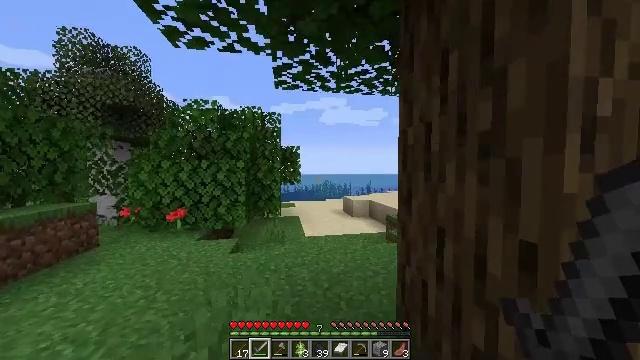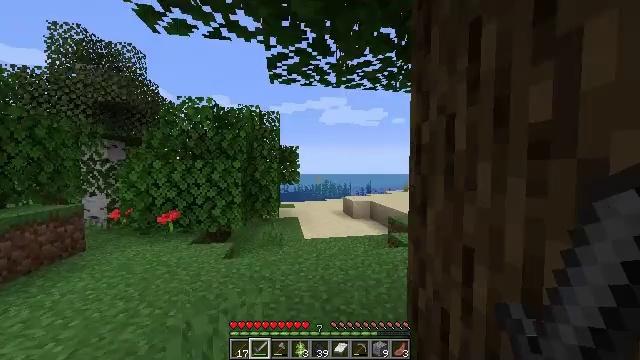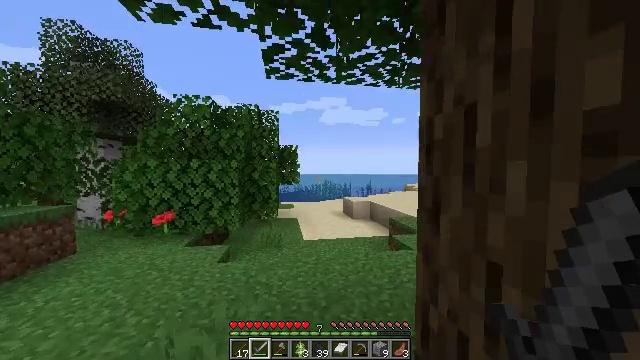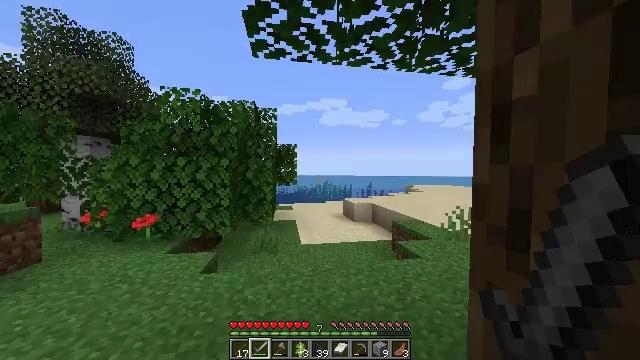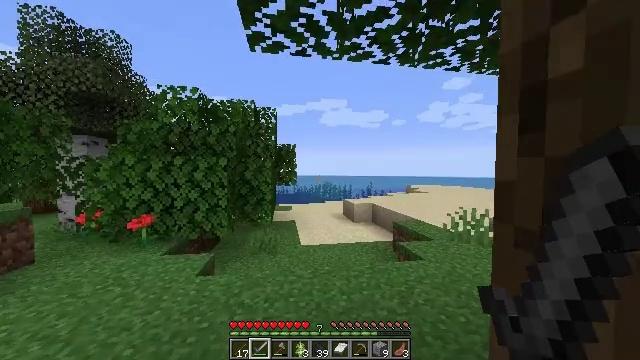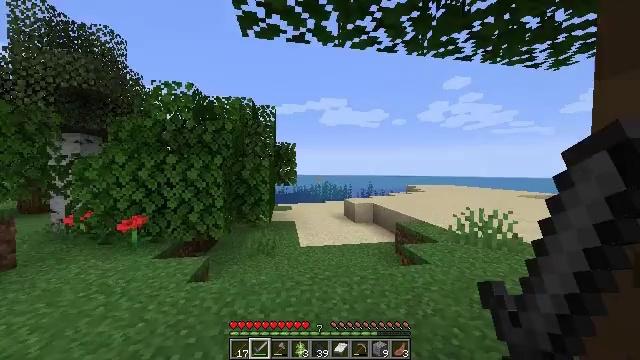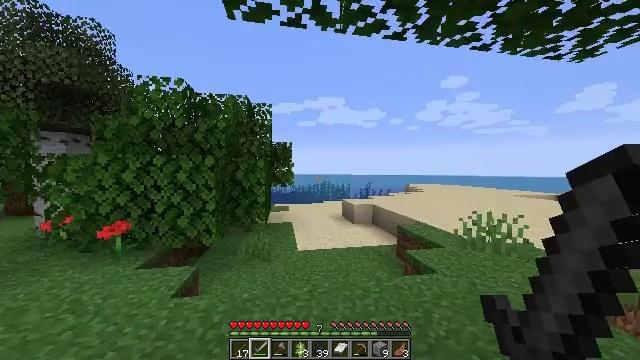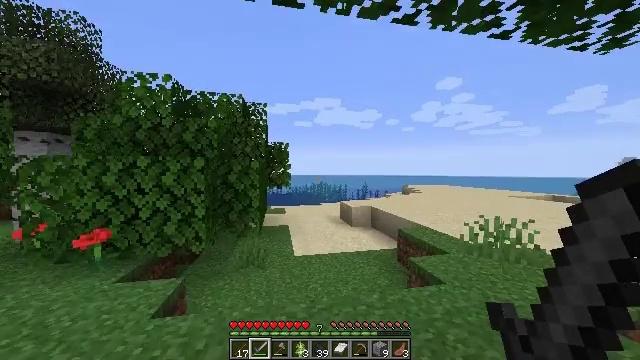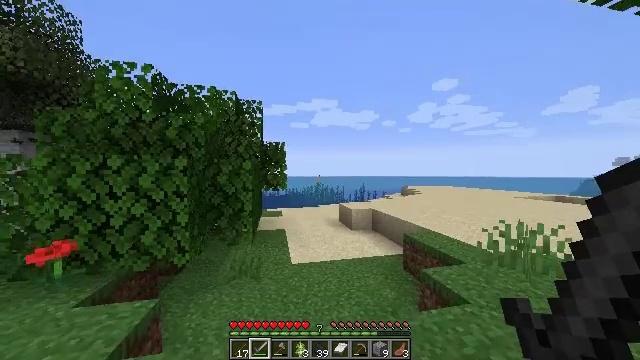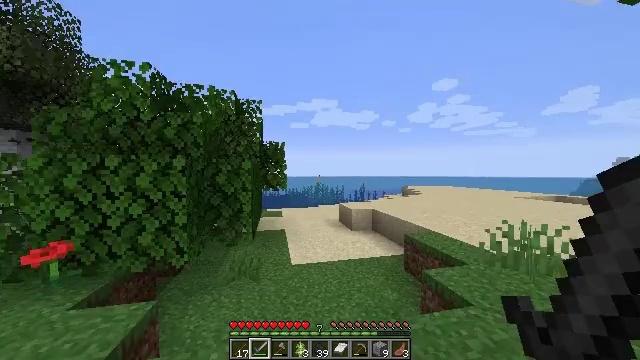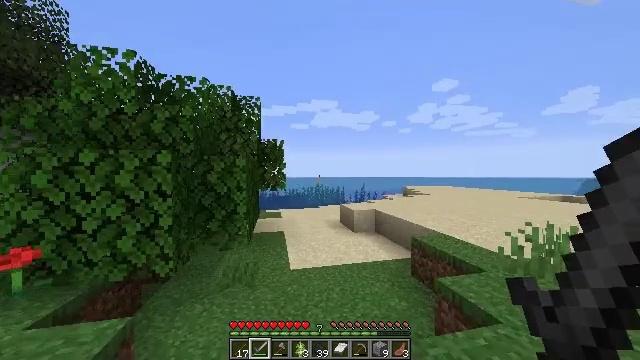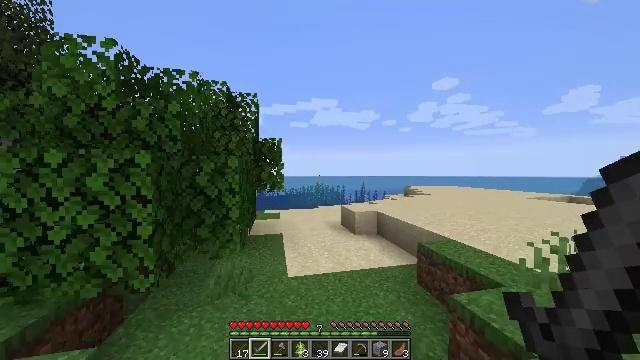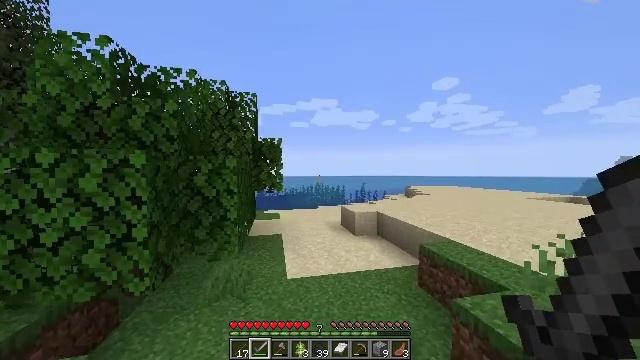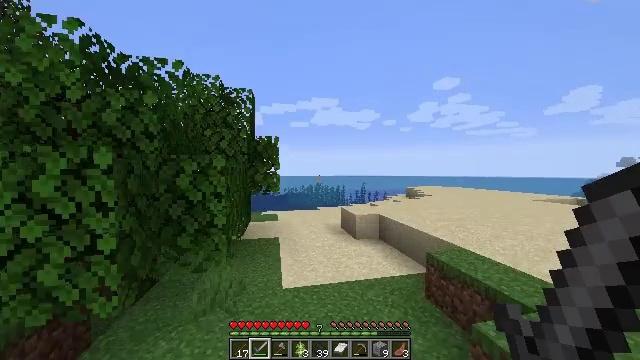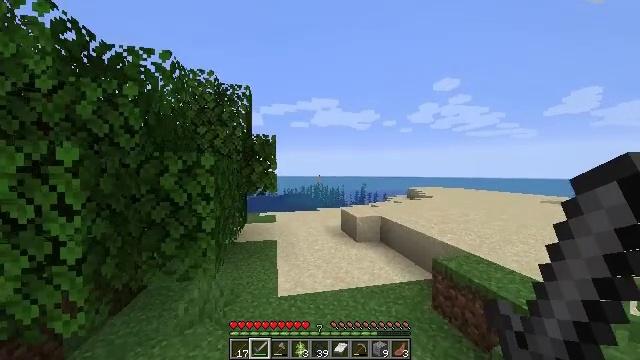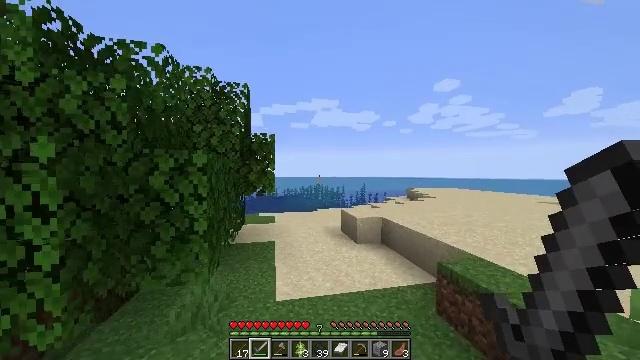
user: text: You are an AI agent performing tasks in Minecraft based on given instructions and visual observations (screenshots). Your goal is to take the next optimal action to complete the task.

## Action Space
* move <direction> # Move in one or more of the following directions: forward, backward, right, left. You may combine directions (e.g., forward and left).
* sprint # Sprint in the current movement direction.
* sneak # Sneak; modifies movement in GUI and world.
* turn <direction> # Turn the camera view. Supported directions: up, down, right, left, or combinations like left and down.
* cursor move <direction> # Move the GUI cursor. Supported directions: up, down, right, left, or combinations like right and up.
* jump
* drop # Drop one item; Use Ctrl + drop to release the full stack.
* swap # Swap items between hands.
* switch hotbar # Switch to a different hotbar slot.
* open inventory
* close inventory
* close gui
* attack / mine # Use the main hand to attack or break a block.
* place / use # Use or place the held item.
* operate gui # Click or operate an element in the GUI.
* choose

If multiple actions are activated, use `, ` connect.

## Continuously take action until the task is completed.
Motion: motion action
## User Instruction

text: Use a pickaxe to gather iron ore.
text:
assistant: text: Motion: move forward, sprint
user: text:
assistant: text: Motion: move forward, sprint
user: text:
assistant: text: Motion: move forward, sprint
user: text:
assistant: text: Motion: move forward, sprint
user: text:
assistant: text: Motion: move forward, sprint
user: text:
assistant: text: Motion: move forward, sprint
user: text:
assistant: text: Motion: move forward, sprint
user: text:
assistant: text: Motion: move forward, sprint
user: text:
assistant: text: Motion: move forward, sprint
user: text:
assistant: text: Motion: move forward, sprint
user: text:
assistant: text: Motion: move forward, sprint
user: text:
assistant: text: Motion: move forward, sprint
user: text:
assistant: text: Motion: move forward, sprint
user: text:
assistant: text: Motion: move forward, sprint
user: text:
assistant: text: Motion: move forward, sprint
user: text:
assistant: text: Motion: move forward, sprint
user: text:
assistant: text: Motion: move forward, sprint
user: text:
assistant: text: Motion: move forward, sprint
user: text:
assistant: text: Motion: move forward, sprint
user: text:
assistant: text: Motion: move forward, sprint
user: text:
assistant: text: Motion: move forward, sprint
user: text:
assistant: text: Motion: move forward, sprint
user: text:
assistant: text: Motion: move forward, sprint
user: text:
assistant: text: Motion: move forward, sprint
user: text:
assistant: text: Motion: move forward, sprint
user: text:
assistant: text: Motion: move forward, sprint, turn left
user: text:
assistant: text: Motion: move forward, sprint, turn left
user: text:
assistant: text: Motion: move forward, sprint, turn left
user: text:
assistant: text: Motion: move forward, sprint, turn left
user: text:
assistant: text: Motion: move forward, sprint, turn left